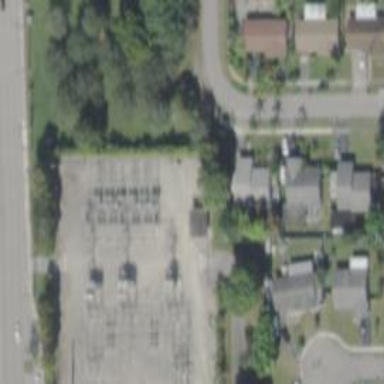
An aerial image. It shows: Outdoor distribution power substation.